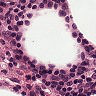
Metastatic tissue present: no